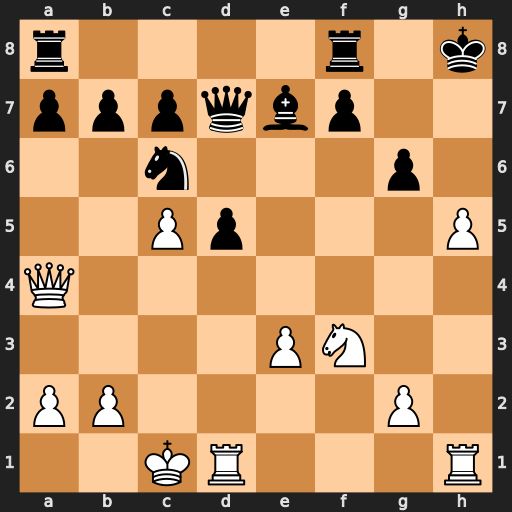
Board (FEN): r4r1k/pppqbp2/2n3p1/2Pp3P/Q7/4PN2/PP4P1/2KR3R
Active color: w
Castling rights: -
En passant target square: -
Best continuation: hxg6+ Kg8 Qf4 fxg6 Rh8+ Kg7 Qh6+